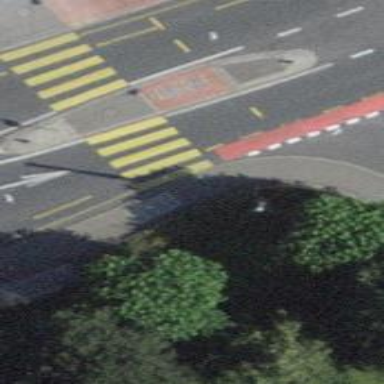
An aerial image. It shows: Kerb serving as barrier.